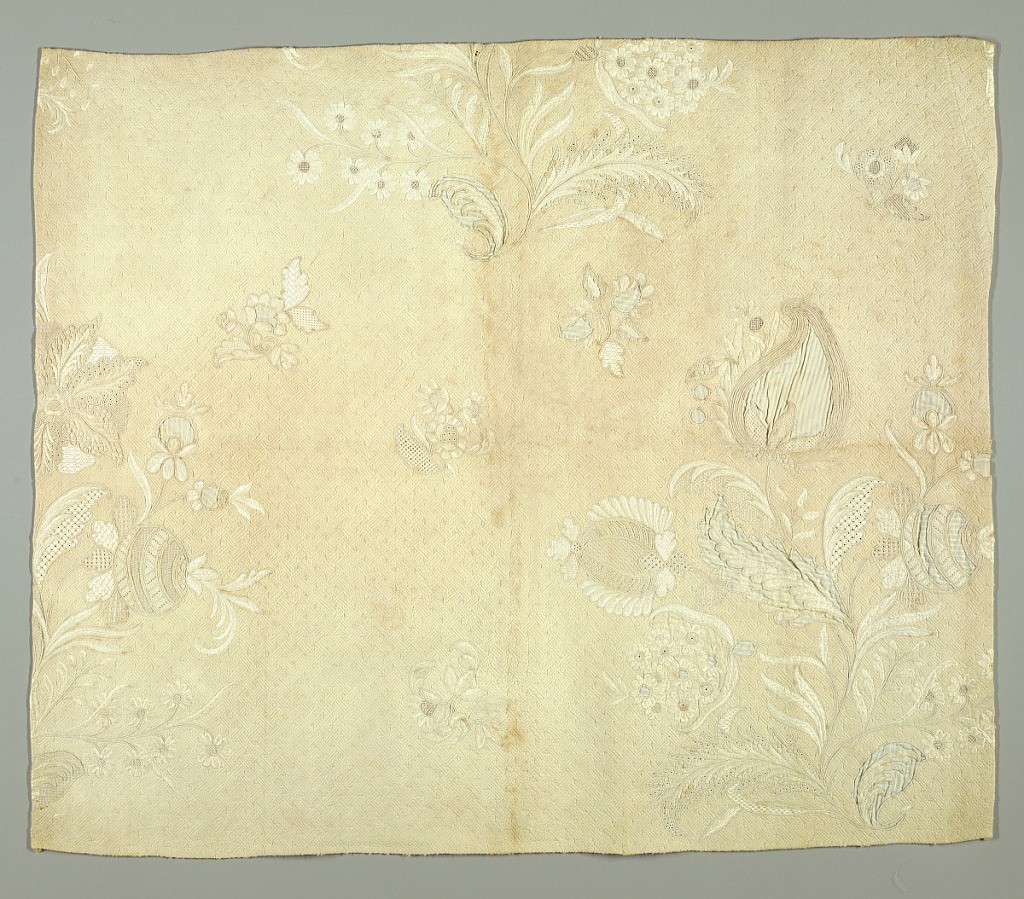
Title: Fragment
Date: early 18th century
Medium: cotton Technique: embroidery stitches include satin, running, knot, overcasting, couching on plain weave foundation; quilting stuffed from the back (trapunto); in several areas stitches are combined in deflected element work
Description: Fragment, possibly from a quilted petticoat. Elaborate floral sprays in white on white.